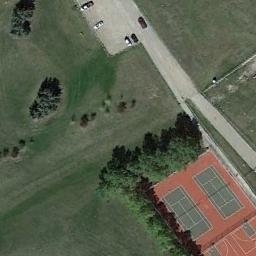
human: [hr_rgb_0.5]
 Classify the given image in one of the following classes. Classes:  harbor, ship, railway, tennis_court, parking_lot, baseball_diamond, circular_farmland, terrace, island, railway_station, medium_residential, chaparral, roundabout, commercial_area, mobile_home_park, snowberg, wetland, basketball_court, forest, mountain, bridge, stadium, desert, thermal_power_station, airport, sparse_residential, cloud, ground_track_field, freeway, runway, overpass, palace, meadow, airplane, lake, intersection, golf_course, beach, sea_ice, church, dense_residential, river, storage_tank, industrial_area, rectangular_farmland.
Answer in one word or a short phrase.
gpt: tennis_court